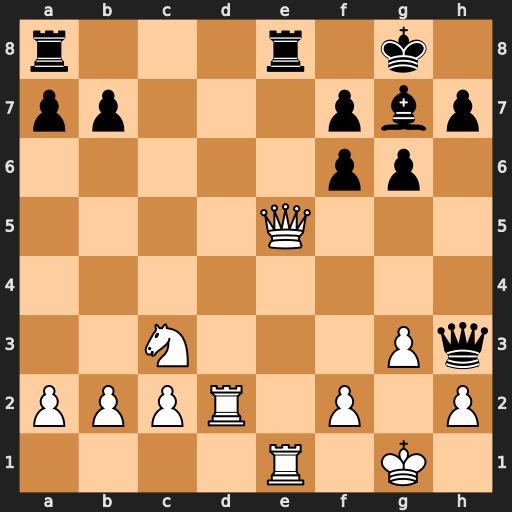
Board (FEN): r3r1k1/pp3pbp/5pp1/4Q3/8/2N3Pq/PPPR1P1P/4R1K1
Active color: w
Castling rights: -
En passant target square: -
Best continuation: Qxe8+ Rxe8 Rxe8+